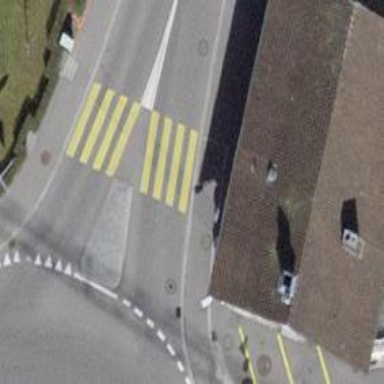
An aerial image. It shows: Uncontrolled zebra crossing with marked island on the road.